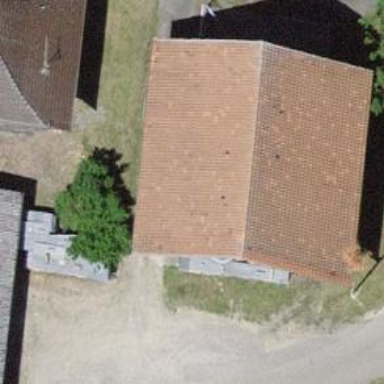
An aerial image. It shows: Rural barn.